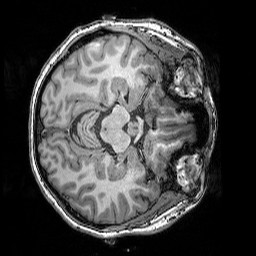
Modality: T1w
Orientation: axial
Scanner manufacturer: siemens
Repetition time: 2.25 s
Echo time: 0.00418 s